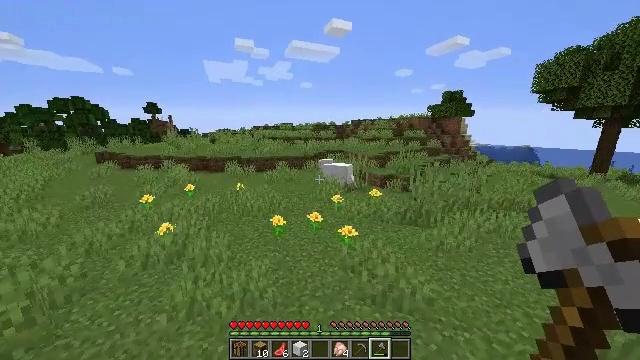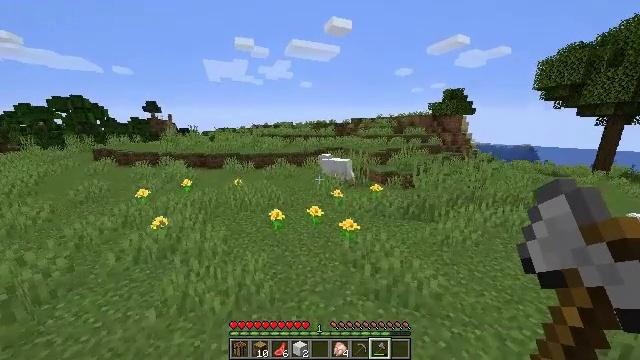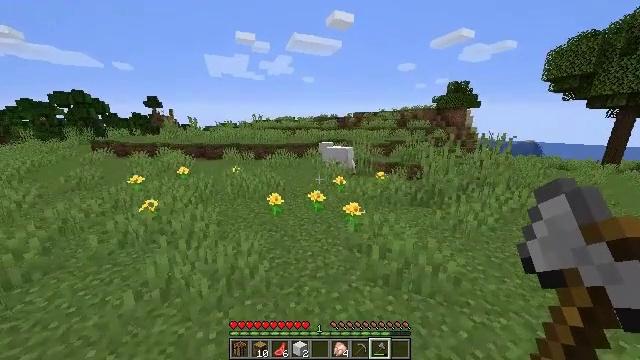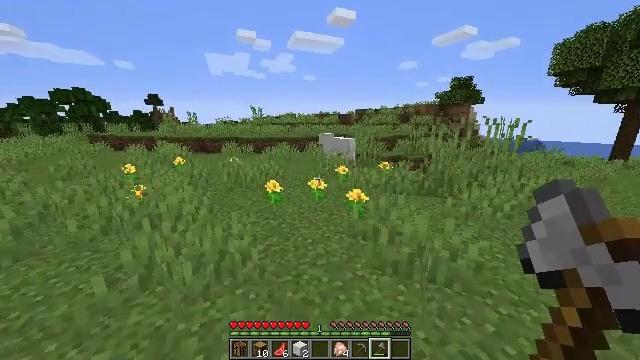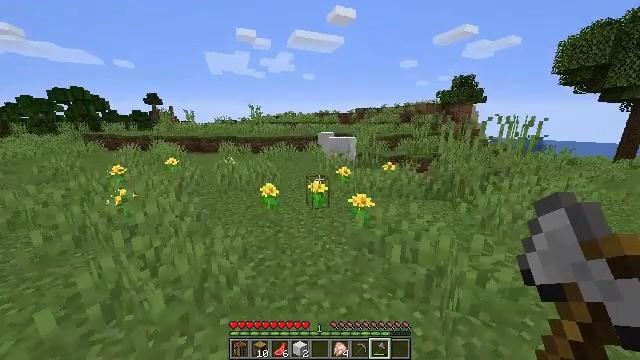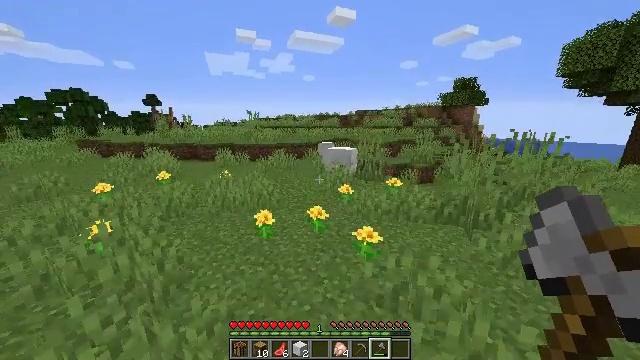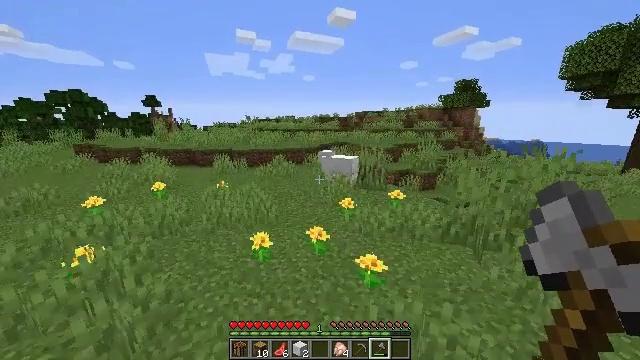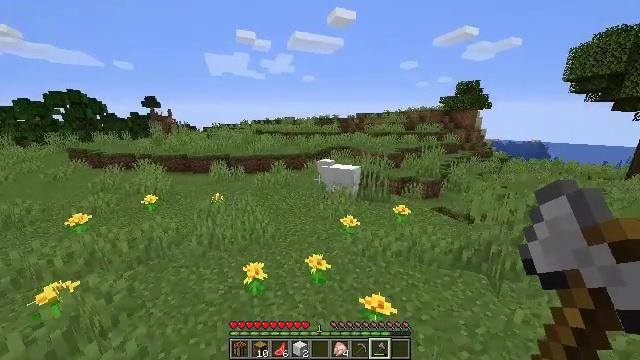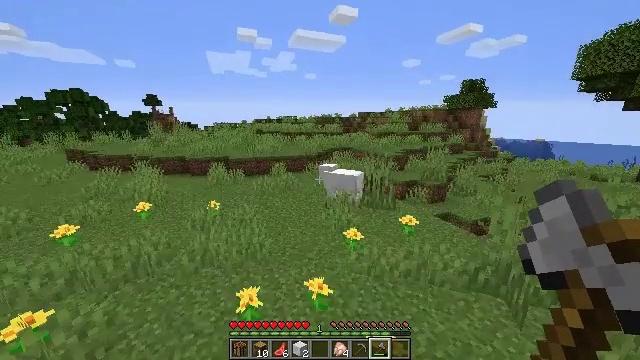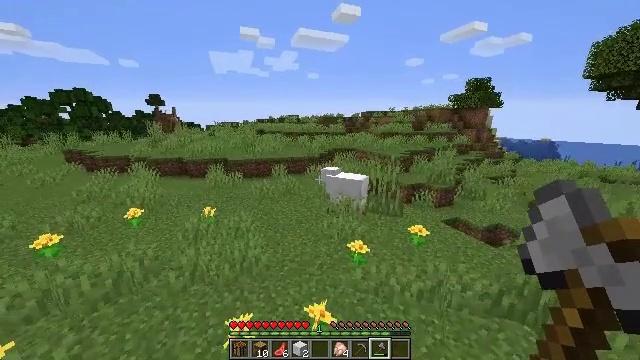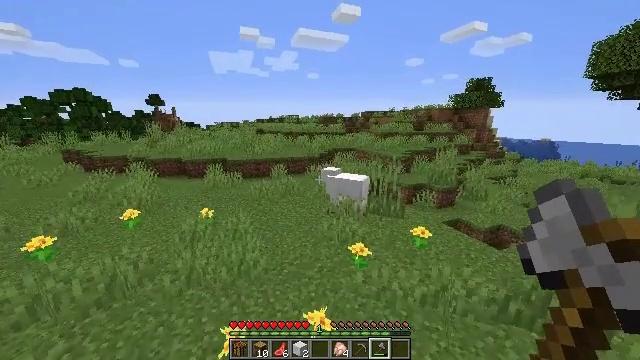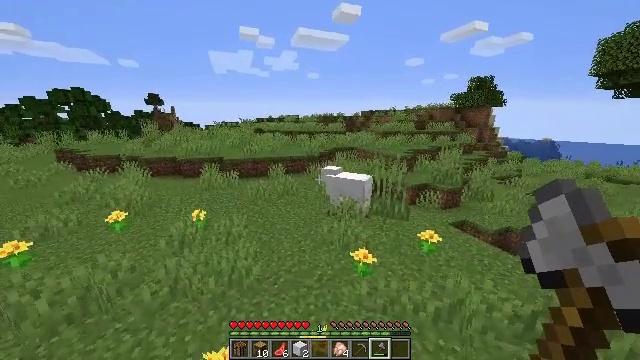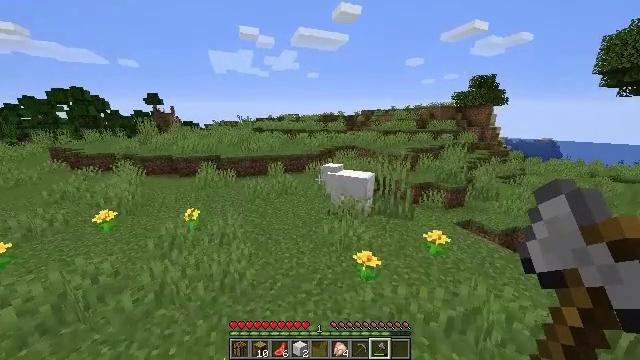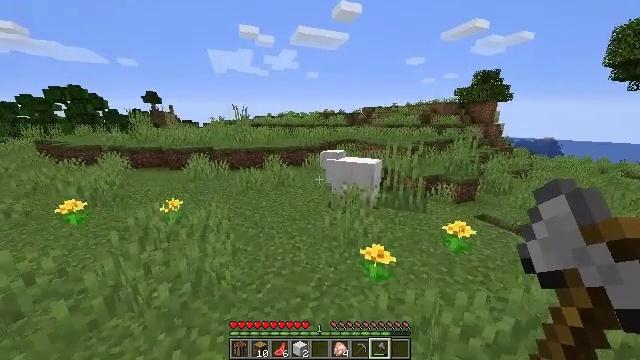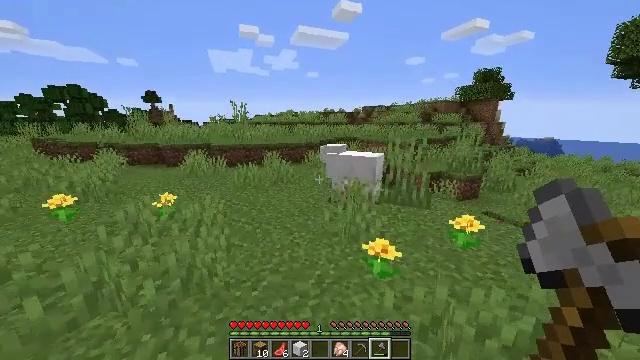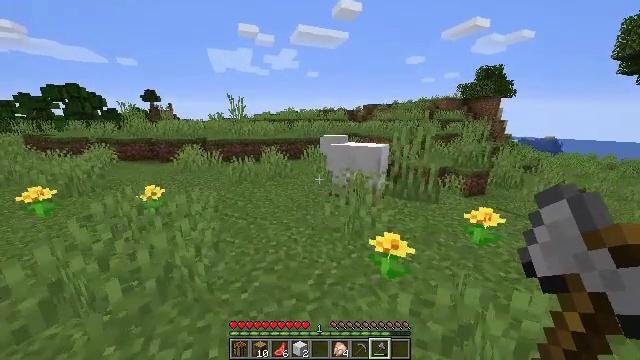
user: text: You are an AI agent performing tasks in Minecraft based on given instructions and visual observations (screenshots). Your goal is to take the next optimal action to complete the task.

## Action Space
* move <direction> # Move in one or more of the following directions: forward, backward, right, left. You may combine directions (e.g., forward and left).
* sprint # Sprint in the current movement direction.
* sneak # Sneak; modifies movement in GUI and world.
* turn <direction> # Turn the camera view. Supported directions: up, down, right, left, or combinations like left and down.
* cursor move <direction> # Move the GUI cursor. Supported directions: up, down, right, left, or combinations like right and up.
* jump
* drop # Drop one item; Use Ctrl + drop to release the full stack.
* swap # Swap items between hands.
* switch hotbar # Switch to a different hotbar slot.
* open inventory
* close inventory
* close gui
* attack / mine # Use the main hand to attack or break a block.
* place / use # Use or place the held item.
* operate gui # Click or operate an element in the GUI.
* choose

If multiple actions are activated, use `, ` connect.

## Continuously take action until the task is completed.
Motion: motion action
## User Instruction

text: Hunt a sheep.
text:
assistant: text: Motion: move forward, sprint, jump
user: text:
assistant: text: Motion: move forward, sprint, jump
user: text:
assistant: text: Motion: move forward, sprint, jump
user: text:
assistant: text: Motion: move forward, sprint, jump
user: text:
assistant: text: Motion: move forward, sprint, jump
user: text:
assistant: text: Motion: move forward, sprint, jump
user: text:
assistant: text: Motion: move forward, sprint, jump
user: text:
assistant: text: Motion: move forward, sprint, jump
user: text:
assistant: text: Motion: move forward, sprint, jump
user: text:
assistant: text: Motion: move forward, sprint, jump
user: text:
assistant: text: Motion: move forward, sprint, jump
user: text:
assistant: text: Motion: move forward, sprint, jump
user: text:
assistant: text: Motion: move forward, sprint
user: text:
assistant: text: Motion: move forward
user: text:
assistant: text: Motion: move forward
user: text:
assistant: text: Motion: move forward
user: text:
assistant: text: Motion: move forward
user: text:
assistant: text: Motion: move forward
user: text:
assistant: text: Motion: move forward, turn right
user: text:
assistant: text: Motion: move forward
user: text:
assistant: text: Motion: move forward, turn right
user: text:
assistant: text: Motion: turn right
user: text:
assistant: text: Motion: turn right
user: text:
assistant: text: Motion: turn right
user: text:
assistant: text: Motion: no_op
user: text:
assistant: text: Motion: no_op
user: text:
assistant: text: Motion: no_op
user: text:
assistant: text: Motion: attack / mine
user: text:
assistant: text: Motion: attack / mine
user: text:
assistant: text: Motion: attack / mine